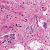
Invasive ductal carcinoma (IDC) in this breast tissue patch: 0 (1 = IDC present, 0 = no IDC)